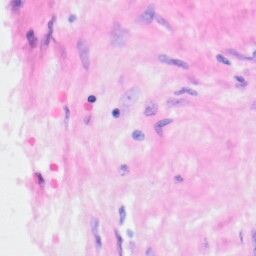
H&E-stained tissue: Kidney